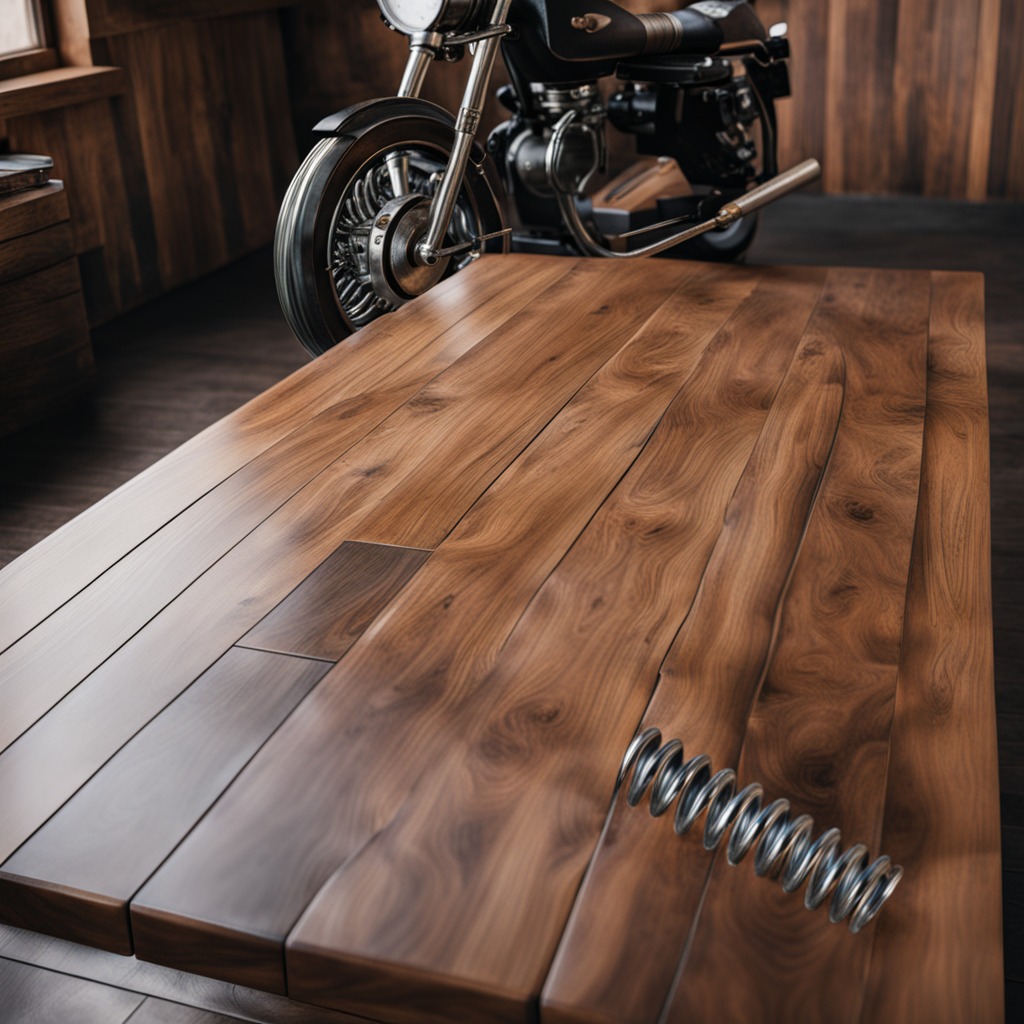
A coiled metal spring is lying on the wooden table in the vintage motorcycle garage.